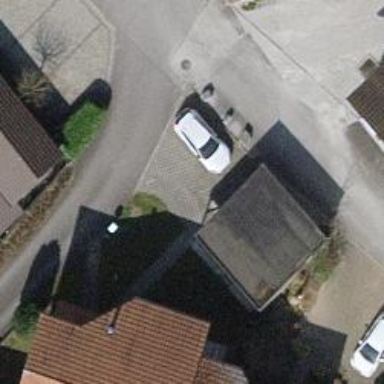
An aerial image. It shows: Group of garages.